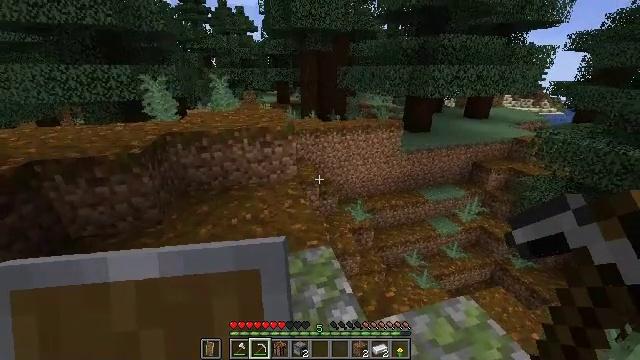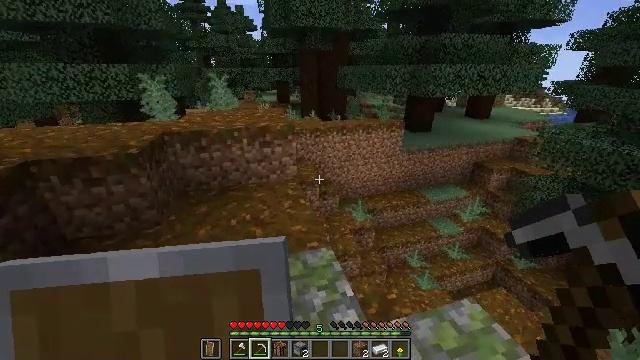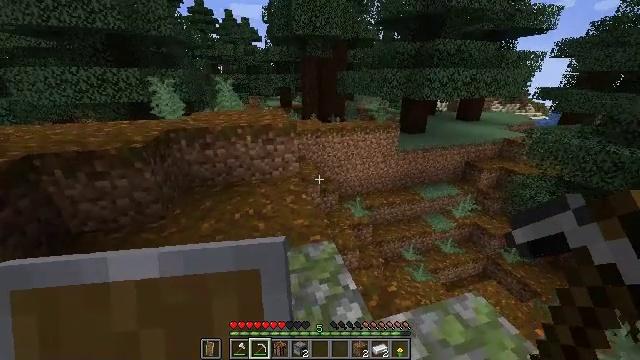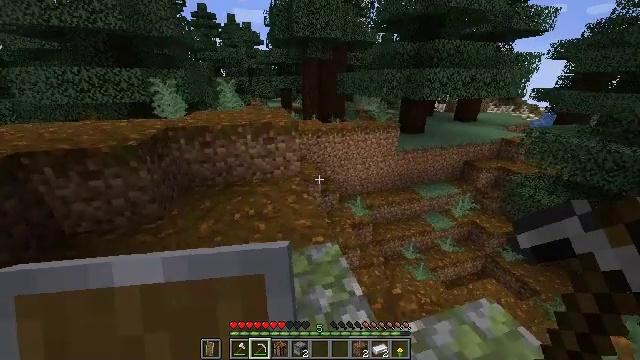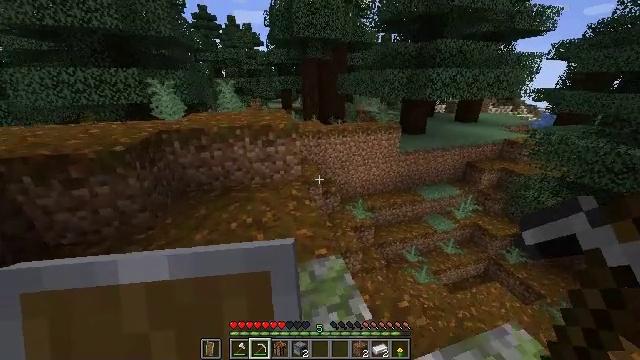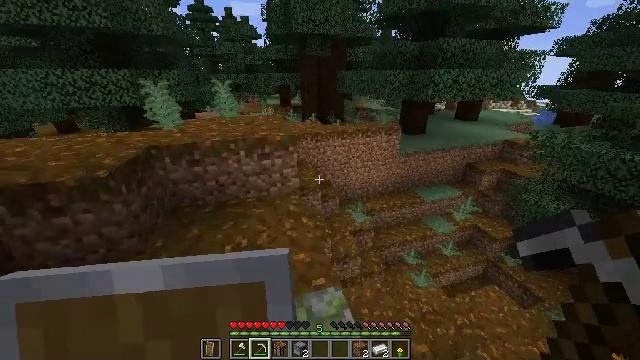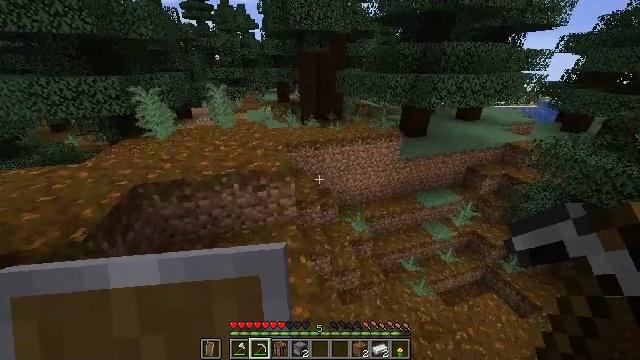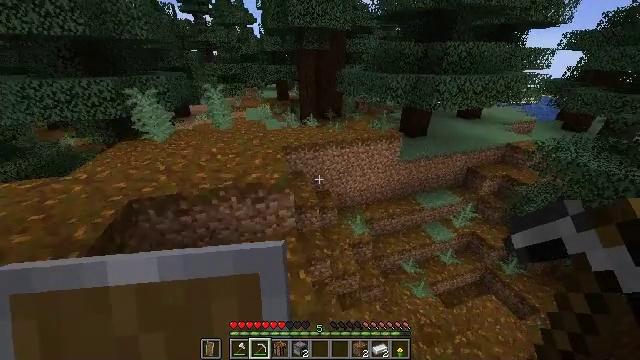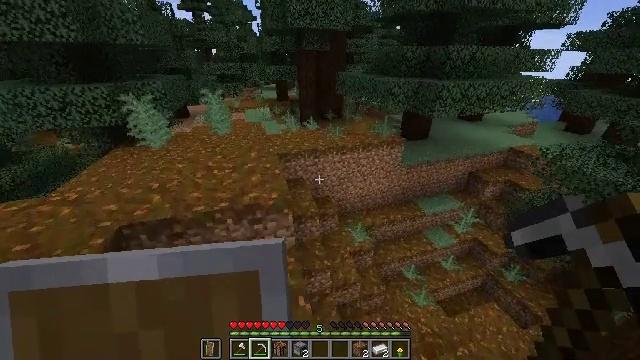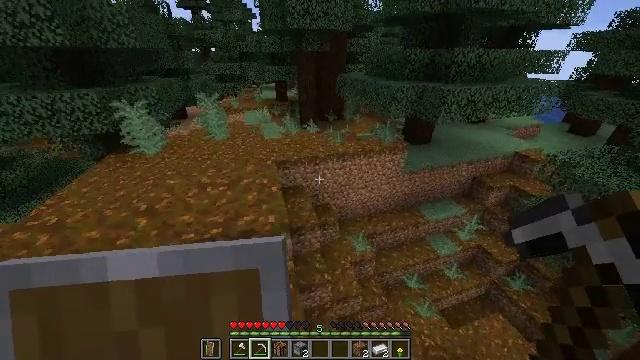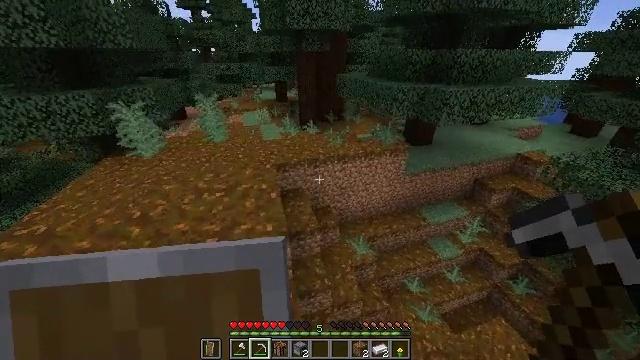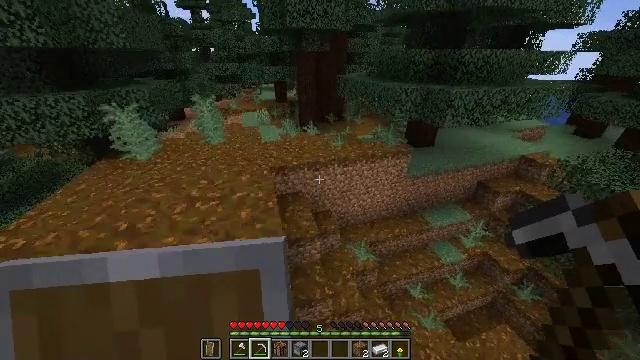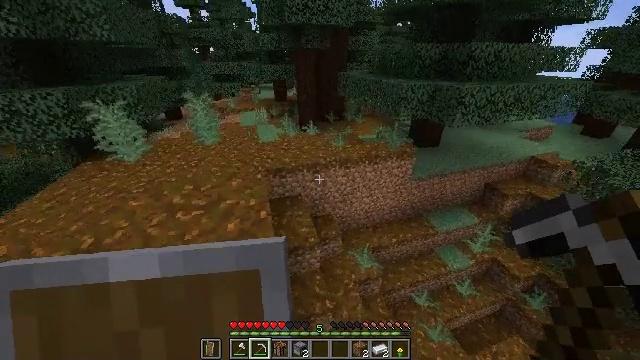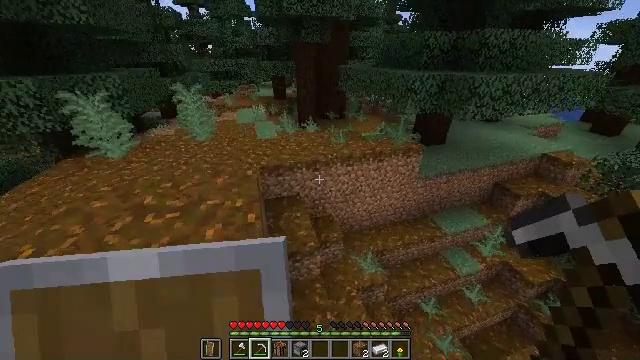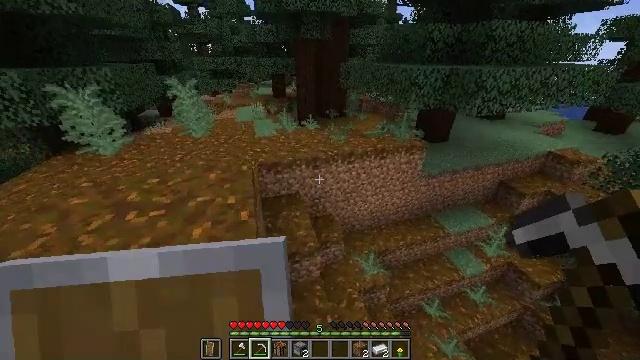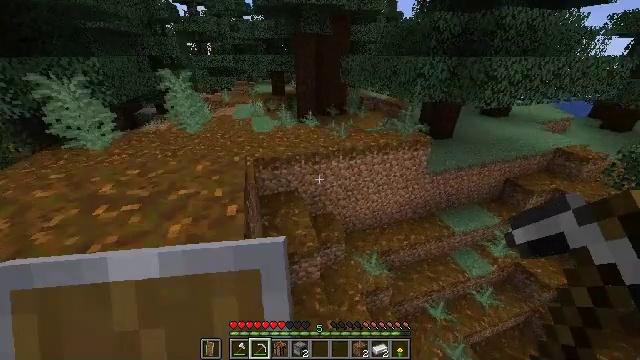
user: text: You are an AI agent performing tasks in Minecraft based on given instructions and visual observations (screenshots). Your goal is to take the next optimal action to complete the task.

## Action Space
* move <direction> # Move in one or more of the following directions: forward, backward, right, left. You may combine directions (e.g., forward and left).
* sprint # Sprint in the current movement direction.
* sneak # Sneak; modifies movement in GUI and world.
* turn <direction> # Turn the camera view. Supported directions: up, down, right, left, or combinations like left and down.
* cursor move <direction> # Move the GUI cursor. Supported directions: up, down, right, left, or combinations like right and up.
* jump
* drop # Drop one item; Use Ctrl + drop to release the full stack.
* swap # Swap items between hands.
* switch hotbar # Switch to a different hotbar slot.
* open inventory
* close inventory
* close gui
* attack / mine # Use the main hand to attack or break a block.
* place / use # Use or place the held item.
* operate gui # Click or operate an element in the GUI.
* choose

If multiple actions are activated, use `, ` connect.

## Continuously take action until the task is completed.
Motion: motion action
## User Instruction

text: Gather materials from the sweet berry bush.
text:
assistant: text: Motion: move forward, sprint, jump
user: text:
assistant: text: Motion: move forward, sprint, jump
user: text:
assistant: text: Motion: move forward, sprint, jump
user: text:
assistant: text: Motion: move forward, sprint, jump
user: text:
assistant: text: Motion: move forward, sprint, turn down, jump
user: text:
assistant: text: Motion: move forward, sprint, turn down, jump
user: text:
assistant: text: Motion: move forward, sprint, turn down, jump
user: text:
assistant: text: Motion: move forward, sprint, jump
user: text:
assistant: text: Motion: move forward, sprint, jump
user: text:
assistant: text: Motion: move forward, sprint, jump
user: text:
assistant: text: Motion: move forward, sprint, jump
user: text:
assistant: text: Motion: move forward, sprint, jump
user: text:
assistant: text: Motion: move forward, sprint, jump
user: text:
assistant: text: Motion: move forward, sprint, jump
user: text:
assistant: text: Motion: move forward, sprint, jump
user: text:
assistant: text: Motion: move forward, sprint, turn left and down, jump
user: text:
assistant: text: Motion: move forward, sprint, turn left, jump
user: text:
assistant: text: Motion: move forward, sprint, turn left, jump
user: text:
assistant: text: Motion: move forward, sprint, turn left, jump
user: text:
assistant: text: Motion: move forward, sprint, turn left, jump
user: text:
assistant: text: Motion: move forward, sprint, jump
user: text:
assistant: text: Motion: move forward, sprint, jump
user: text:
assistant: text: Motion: move forward, sprint, jump
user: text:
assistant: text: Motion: move forward, sprint, jump
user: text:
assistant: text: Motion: move forward, sprint, jump
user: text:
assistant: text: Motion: move forward, sprint, jump
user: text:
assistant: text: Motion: move forward, sprint, jump
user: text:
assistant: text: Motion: move forward, sprint, jump
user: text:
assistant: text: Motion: move forward, sprint, turn up, jump
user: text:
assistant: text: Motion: move forward, sprint, turn right and up, jump